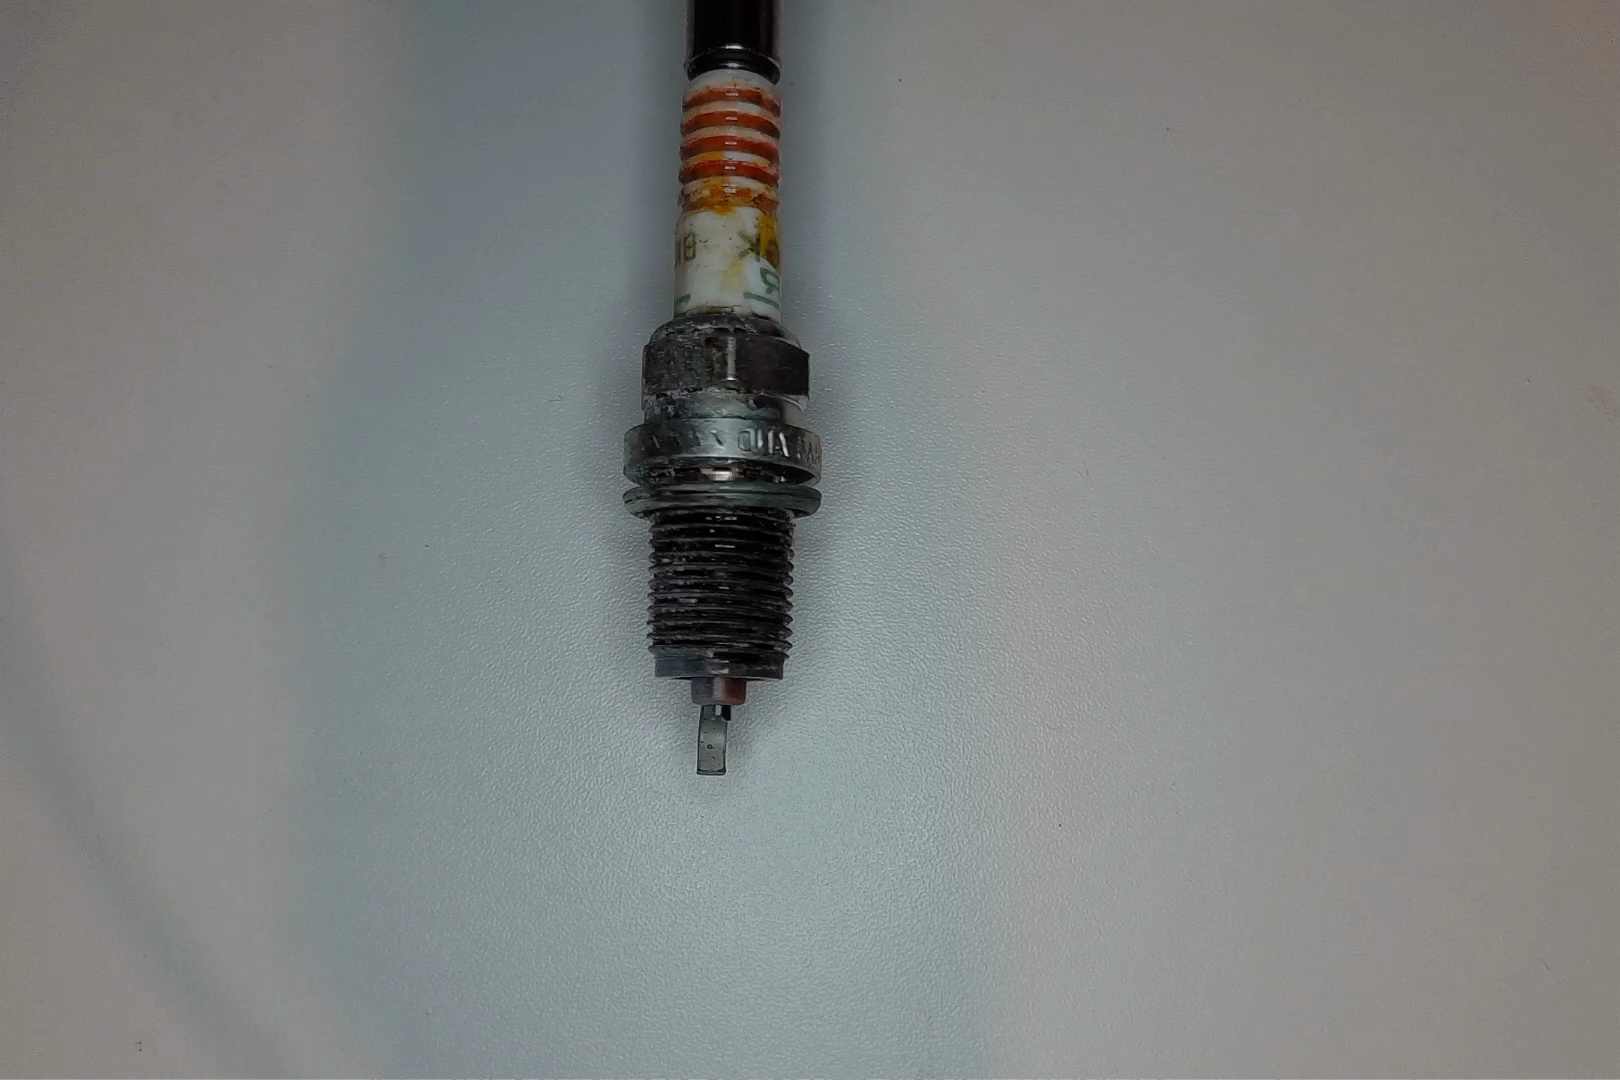
Label: anomaly